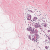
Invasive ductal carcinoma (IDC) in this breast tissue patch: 0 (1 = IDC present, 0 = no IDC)